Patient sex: M
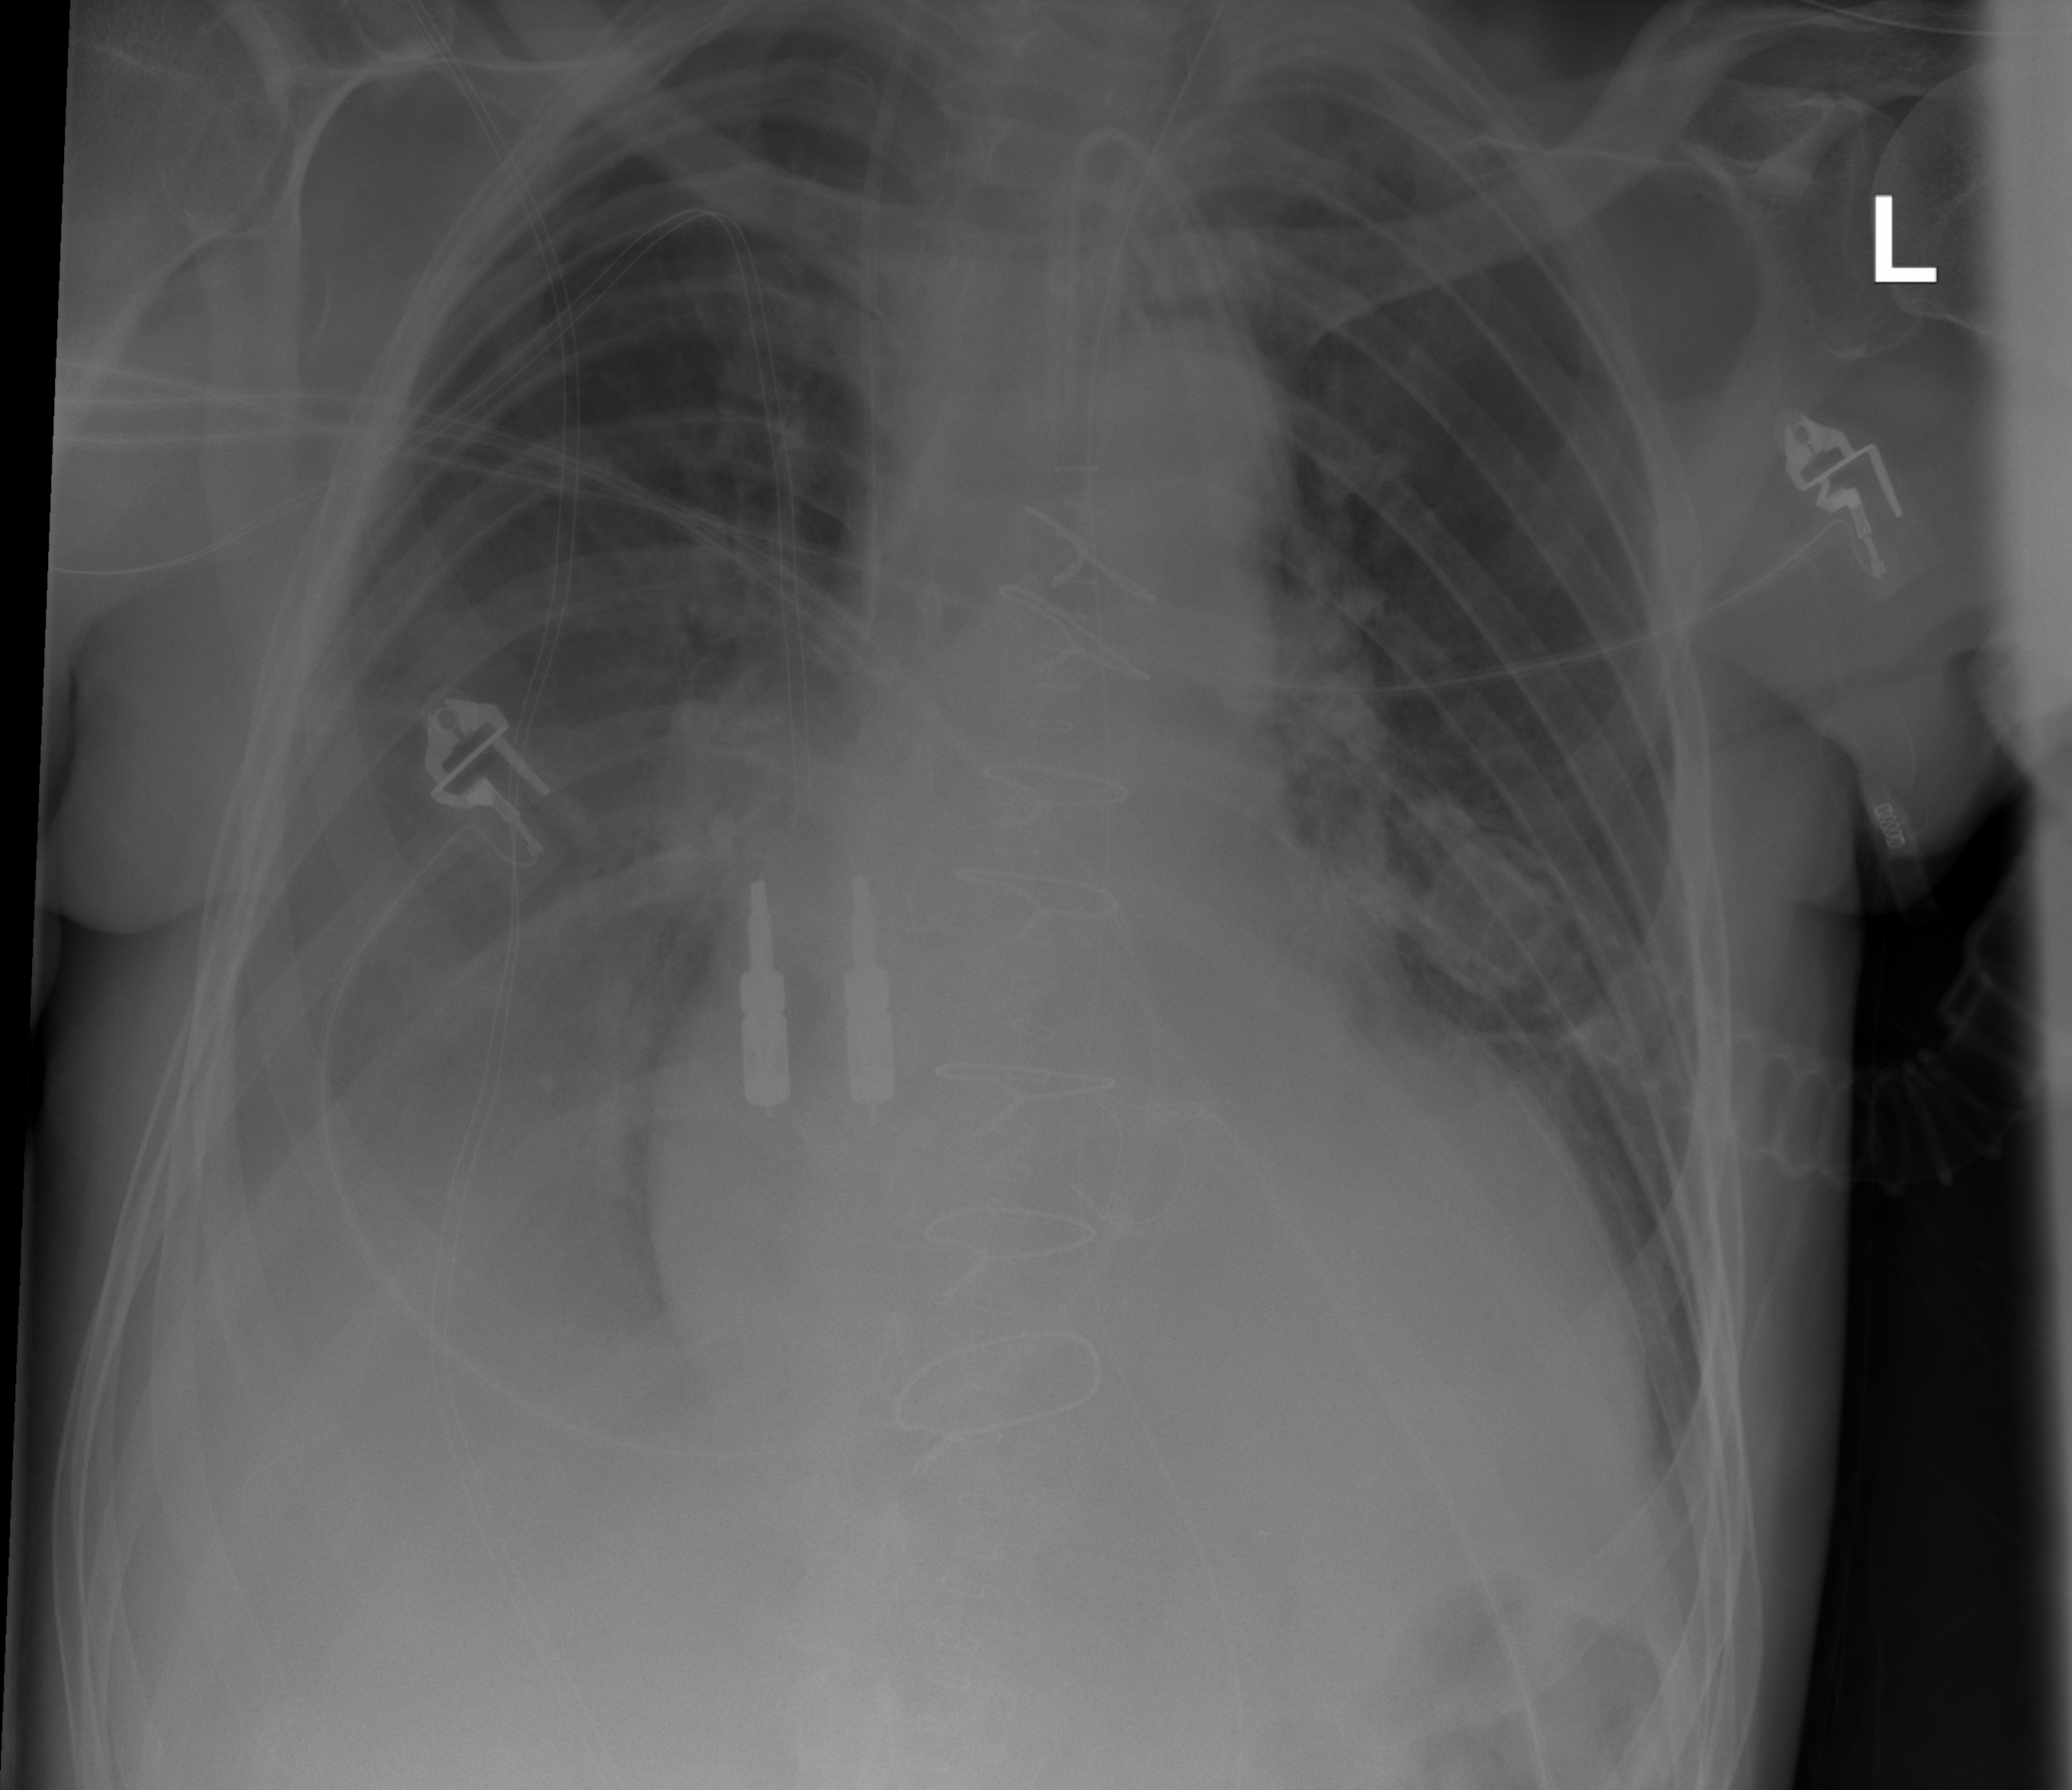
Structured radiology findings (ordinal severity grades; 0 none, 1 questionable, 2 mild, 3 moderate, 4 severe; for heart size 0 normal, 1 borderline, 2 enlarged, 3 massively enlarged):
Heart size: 0
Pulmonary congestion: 0
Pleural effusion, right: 2
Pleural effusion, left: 0
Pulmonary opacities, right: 0
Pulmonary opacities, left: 0
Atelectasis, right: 0
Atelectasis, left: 0